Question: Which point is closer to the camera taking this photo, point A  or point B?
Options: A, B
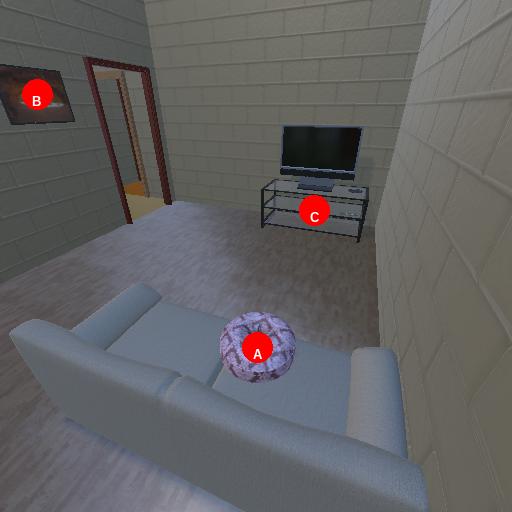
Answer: A